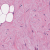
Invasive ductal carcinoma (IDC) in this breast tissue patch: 1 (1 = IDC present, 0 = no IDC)